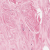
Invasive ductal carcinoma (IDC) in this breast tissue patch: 0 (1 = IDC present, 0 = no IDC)